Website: crate-barrel
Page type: receipt
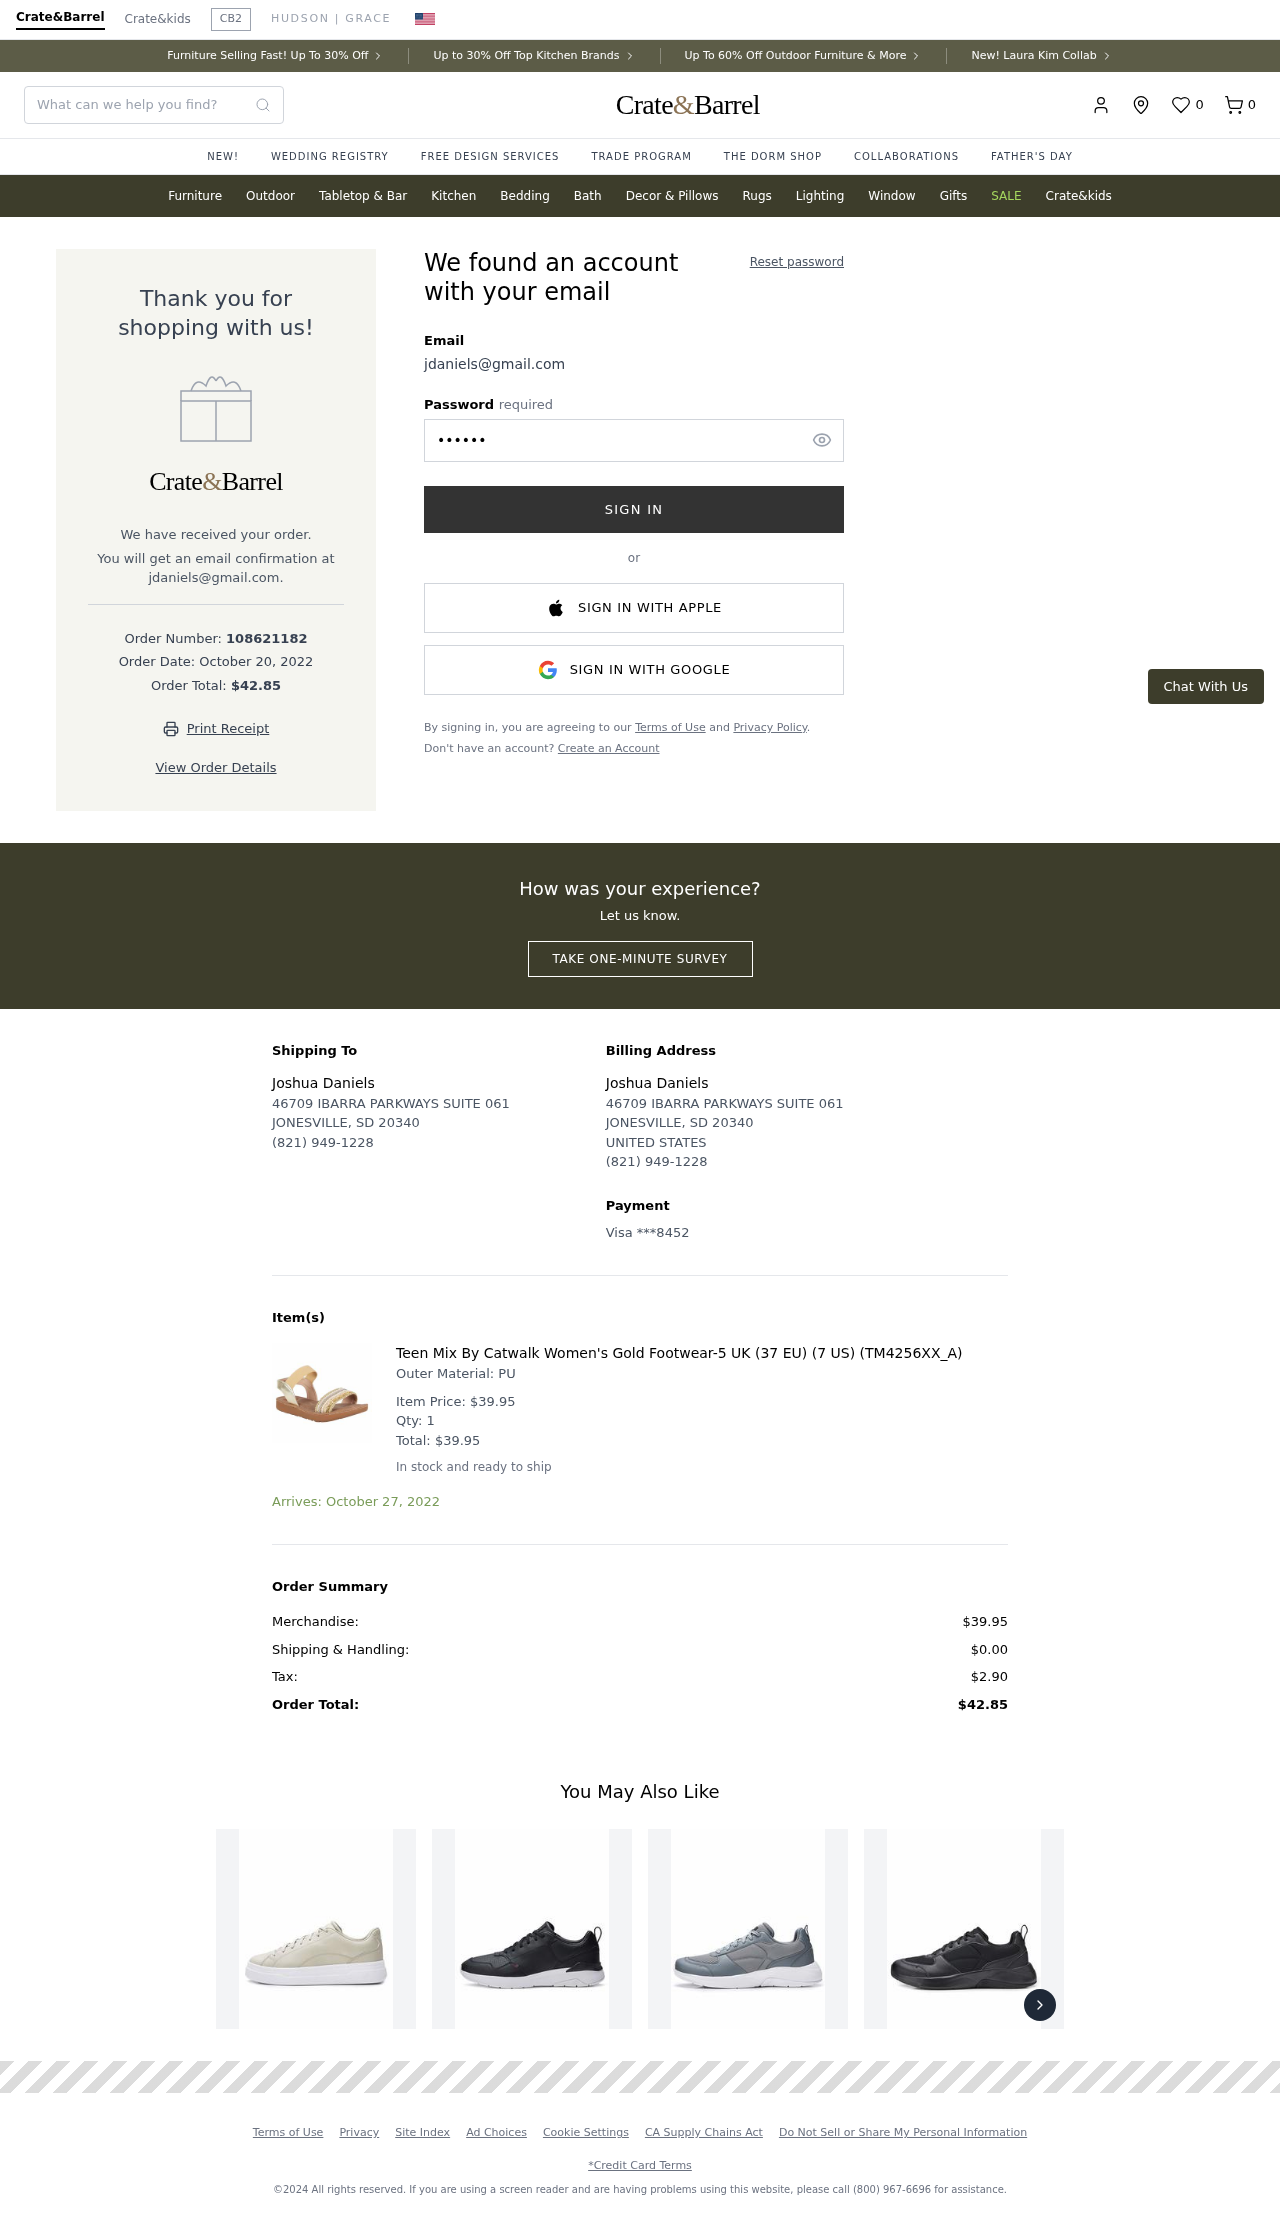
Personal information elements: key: PII_CARD_LAST4
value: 8452
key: PII_CARD_TYPE
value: Visa
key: PII_COUNTRY
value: UNITED STATES
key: PII_EMAIL
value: jdaniels@gmail.com
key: PII_FULLNAME
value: Joshua Daniels
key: PII_STREET
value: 46709 IBARRA PARKWAYS SUITE 061
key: PII_EMAIL2
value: jdaniels@gmail.com
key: PII_CITY_STATE_ZIP
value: JONESVILLE, SD 20340
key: PII_PHONE
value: (821) 949-1228
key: PII_FULLNAME2
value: Joshua Daniels
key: PII_STREET2
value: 46709 IBARRA PARKWAYS SUITE 061
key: PII_POSTCODE
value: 20340
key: PII_STATE_ABBR
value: SD
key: PII_POSTCODE_FULL
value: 20340
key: PII_POSTCODE_NUMERIC
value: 20340
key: PII_PHONE2
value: (821) 949-1228
Product elements: key: PRODUCT1_DESC
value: Outer Material: PU
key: PRODUCT1_NAME
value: Teen Mix By Catwalk Women's Gold Footwear-5 UK (37 EU) (7 US) (TM4256XX_A)
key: PRODUCT1_PRICE
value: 39.95
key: PRODUCT1_QUANTITY
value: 1
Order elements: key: ORDER_NUM_ITEMS
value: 0
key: ORDER_ID
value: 108621182
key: ORDER_DATE
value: October 20, 2022
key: ORDER_TOTAL
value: $42.85
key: ORDER_ITEM_TOTAL
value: $39.95
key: ORDER_DELIVERY_DATE
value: Arrives: October 27, 2022
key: ORDER_SUBTOTAL
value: $39.95
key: ORDER_SHIPPING_COST
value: $0.00
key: ORDER_TAX
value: $2.90
Search elements: key: HEADER_SEARCH
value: What can we help you find?
Other elements: key: FAVORITES_COUNT
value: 0